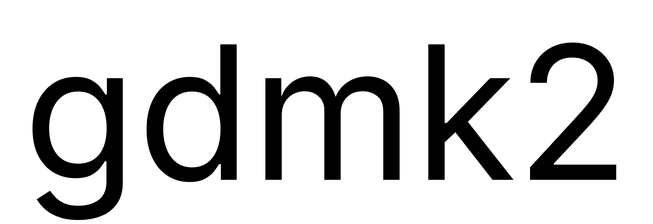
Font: Inter_Regular